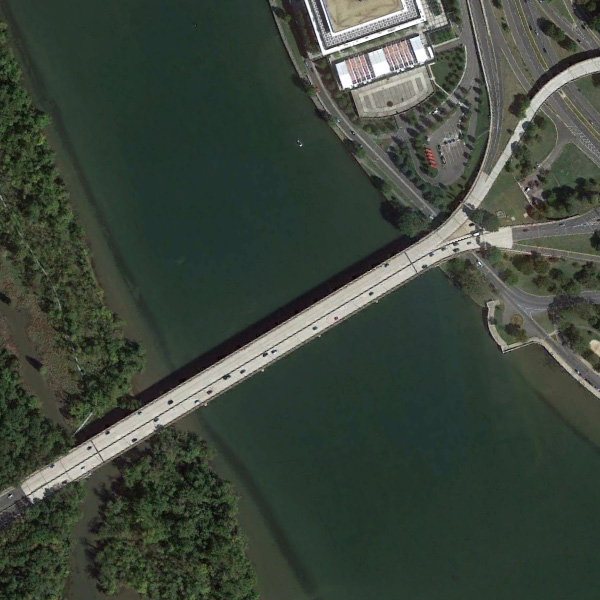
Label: Bridge